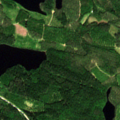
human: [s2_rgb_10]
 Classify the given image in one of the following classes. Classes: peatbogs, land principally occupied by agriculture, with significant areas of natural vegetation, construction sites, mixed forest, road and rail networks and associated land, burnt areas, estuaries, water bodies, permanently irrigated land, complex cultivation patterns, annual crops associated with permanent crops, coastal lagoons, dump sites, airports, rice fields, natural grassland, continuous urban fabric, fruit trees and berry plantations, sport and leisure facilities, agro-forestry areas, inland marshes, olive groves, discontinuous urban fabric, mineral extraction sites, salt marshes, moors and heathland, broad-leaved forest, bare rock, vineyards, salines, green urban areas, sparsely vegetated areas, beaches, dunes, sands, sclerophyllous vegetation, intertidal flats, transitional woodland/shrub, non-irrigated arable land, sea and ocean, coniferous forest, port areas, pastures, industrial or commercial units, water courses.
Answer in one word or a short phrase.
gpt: coniferous forest, mixed forest, water bodies